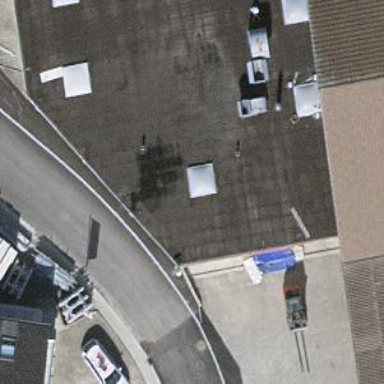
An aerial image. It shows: Gray building with flat gray roof.